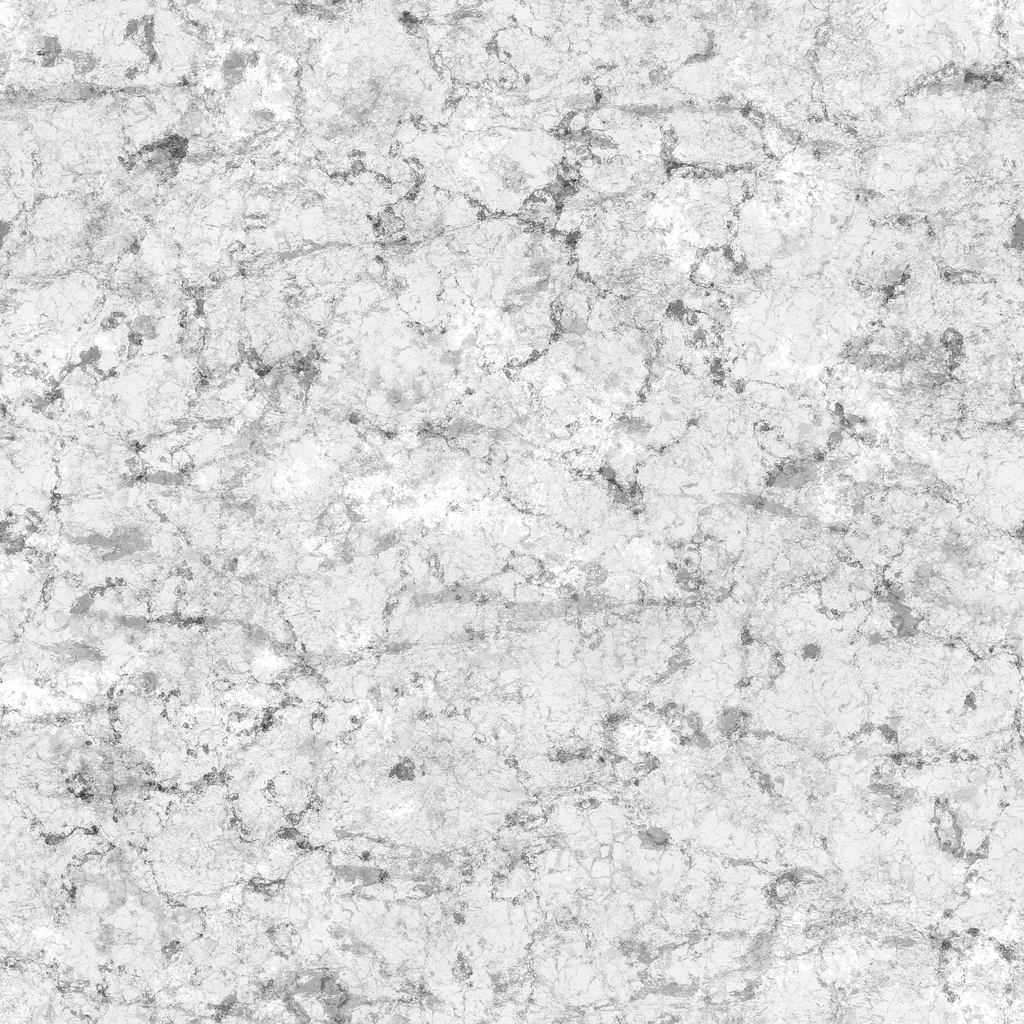
Texture map type: Displacement